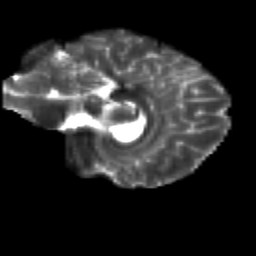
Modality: T2w
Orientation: sagittal
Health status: healthy
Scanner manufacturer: siemens
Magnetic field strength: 3 T
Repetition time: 12 s
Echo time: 0.092 s